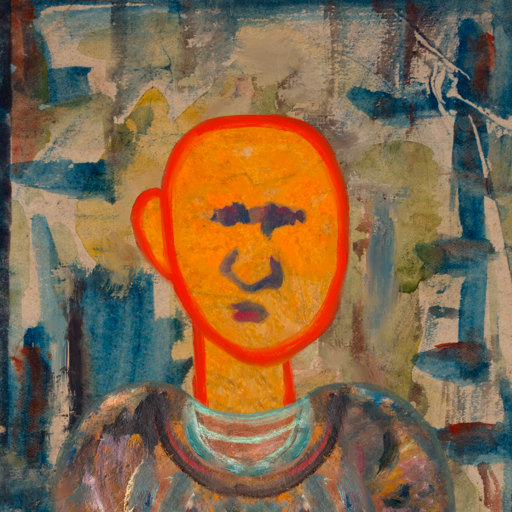
Background: Orphan, Head And Neck Front: Sisters, Face Front: In_The_Sun, Bust: Boggyland, Hair Front: Blank, Head Accessory: Blank, Second Necklace: Blank, Necklace: Blank, Baby: Blank